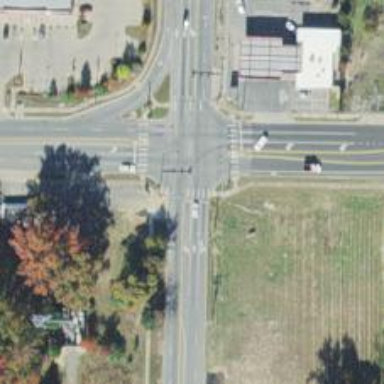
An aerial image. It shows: Marked crossing on the road.